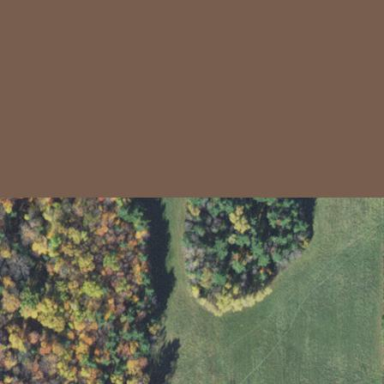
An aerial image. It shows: Beautiful woodland covered with trees.